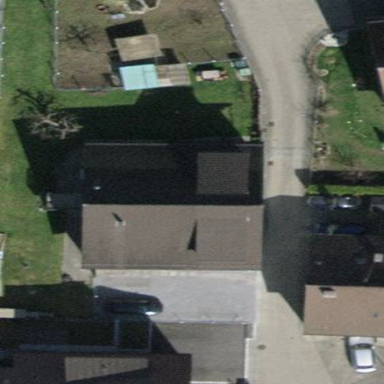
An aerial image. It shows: Gabled roof adorns the apartments building.